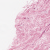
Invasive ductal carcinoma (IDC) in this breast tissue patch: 0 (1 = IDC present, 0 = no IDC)